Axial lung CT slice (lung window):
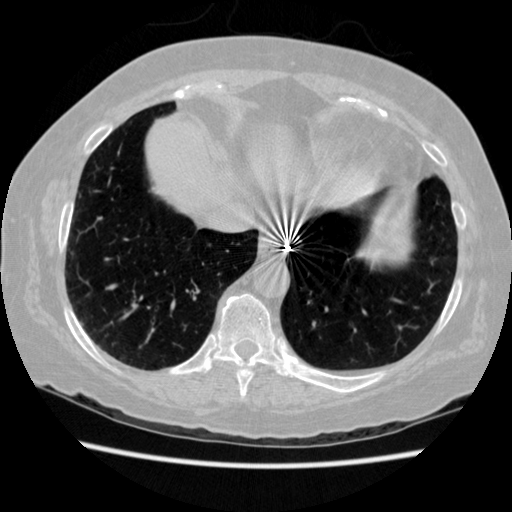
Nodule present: no